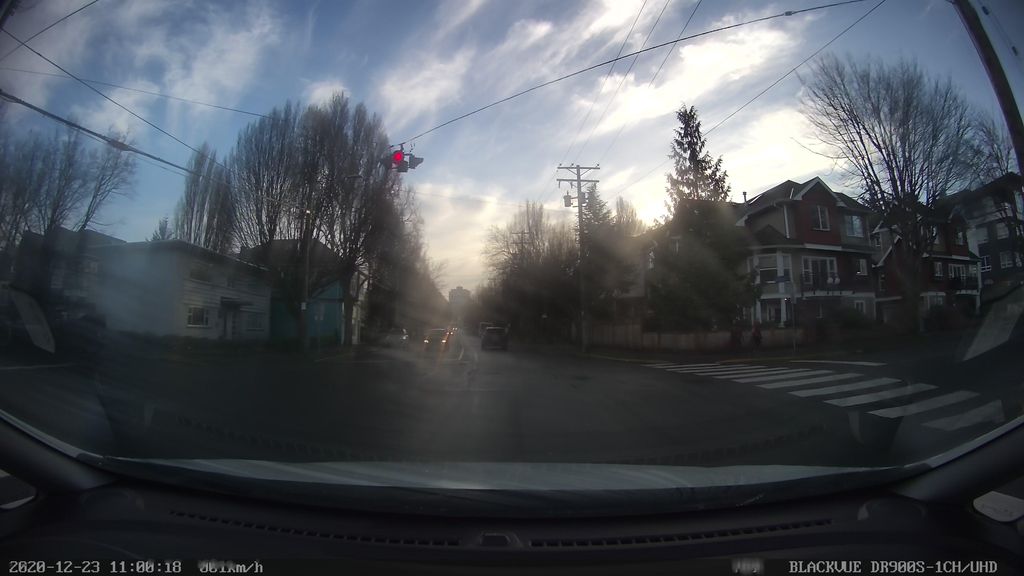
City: victoria